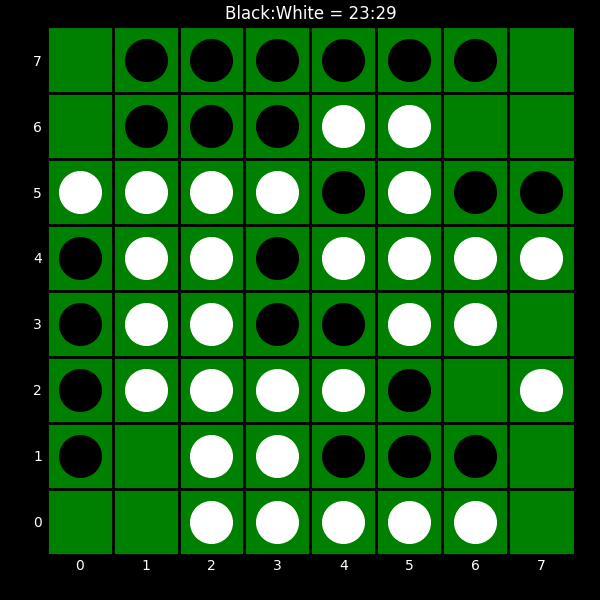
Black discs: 23
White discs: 29